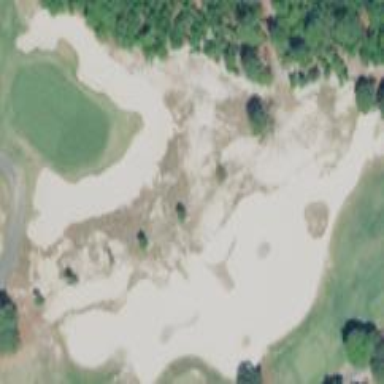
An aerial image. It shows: Sand bunker on golf course.